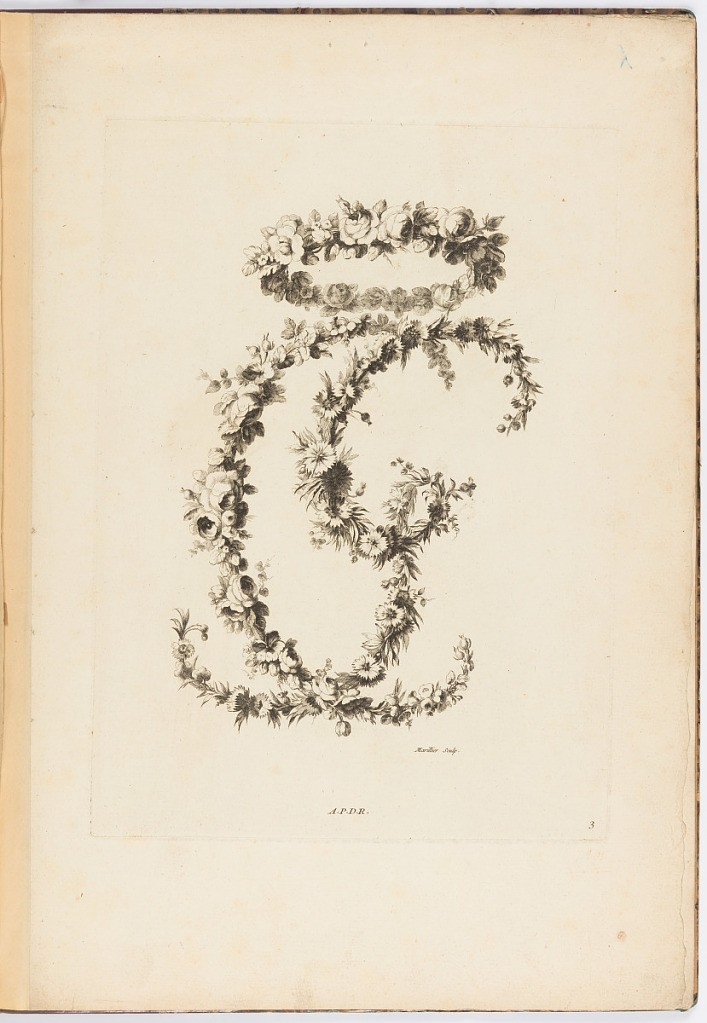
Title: Design for a Cipher (Interlaced Letters)
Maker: Charles-Germain de Saint-Aubin, French, 1721–1786
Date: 1766
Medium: Etching on paper
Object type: Print
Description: Design for a crowned letter C, comprised of flowers and foliage, interlaced with a smaller letter c, and more flowers and foliage. The plate is signed and numbered.